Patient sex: F
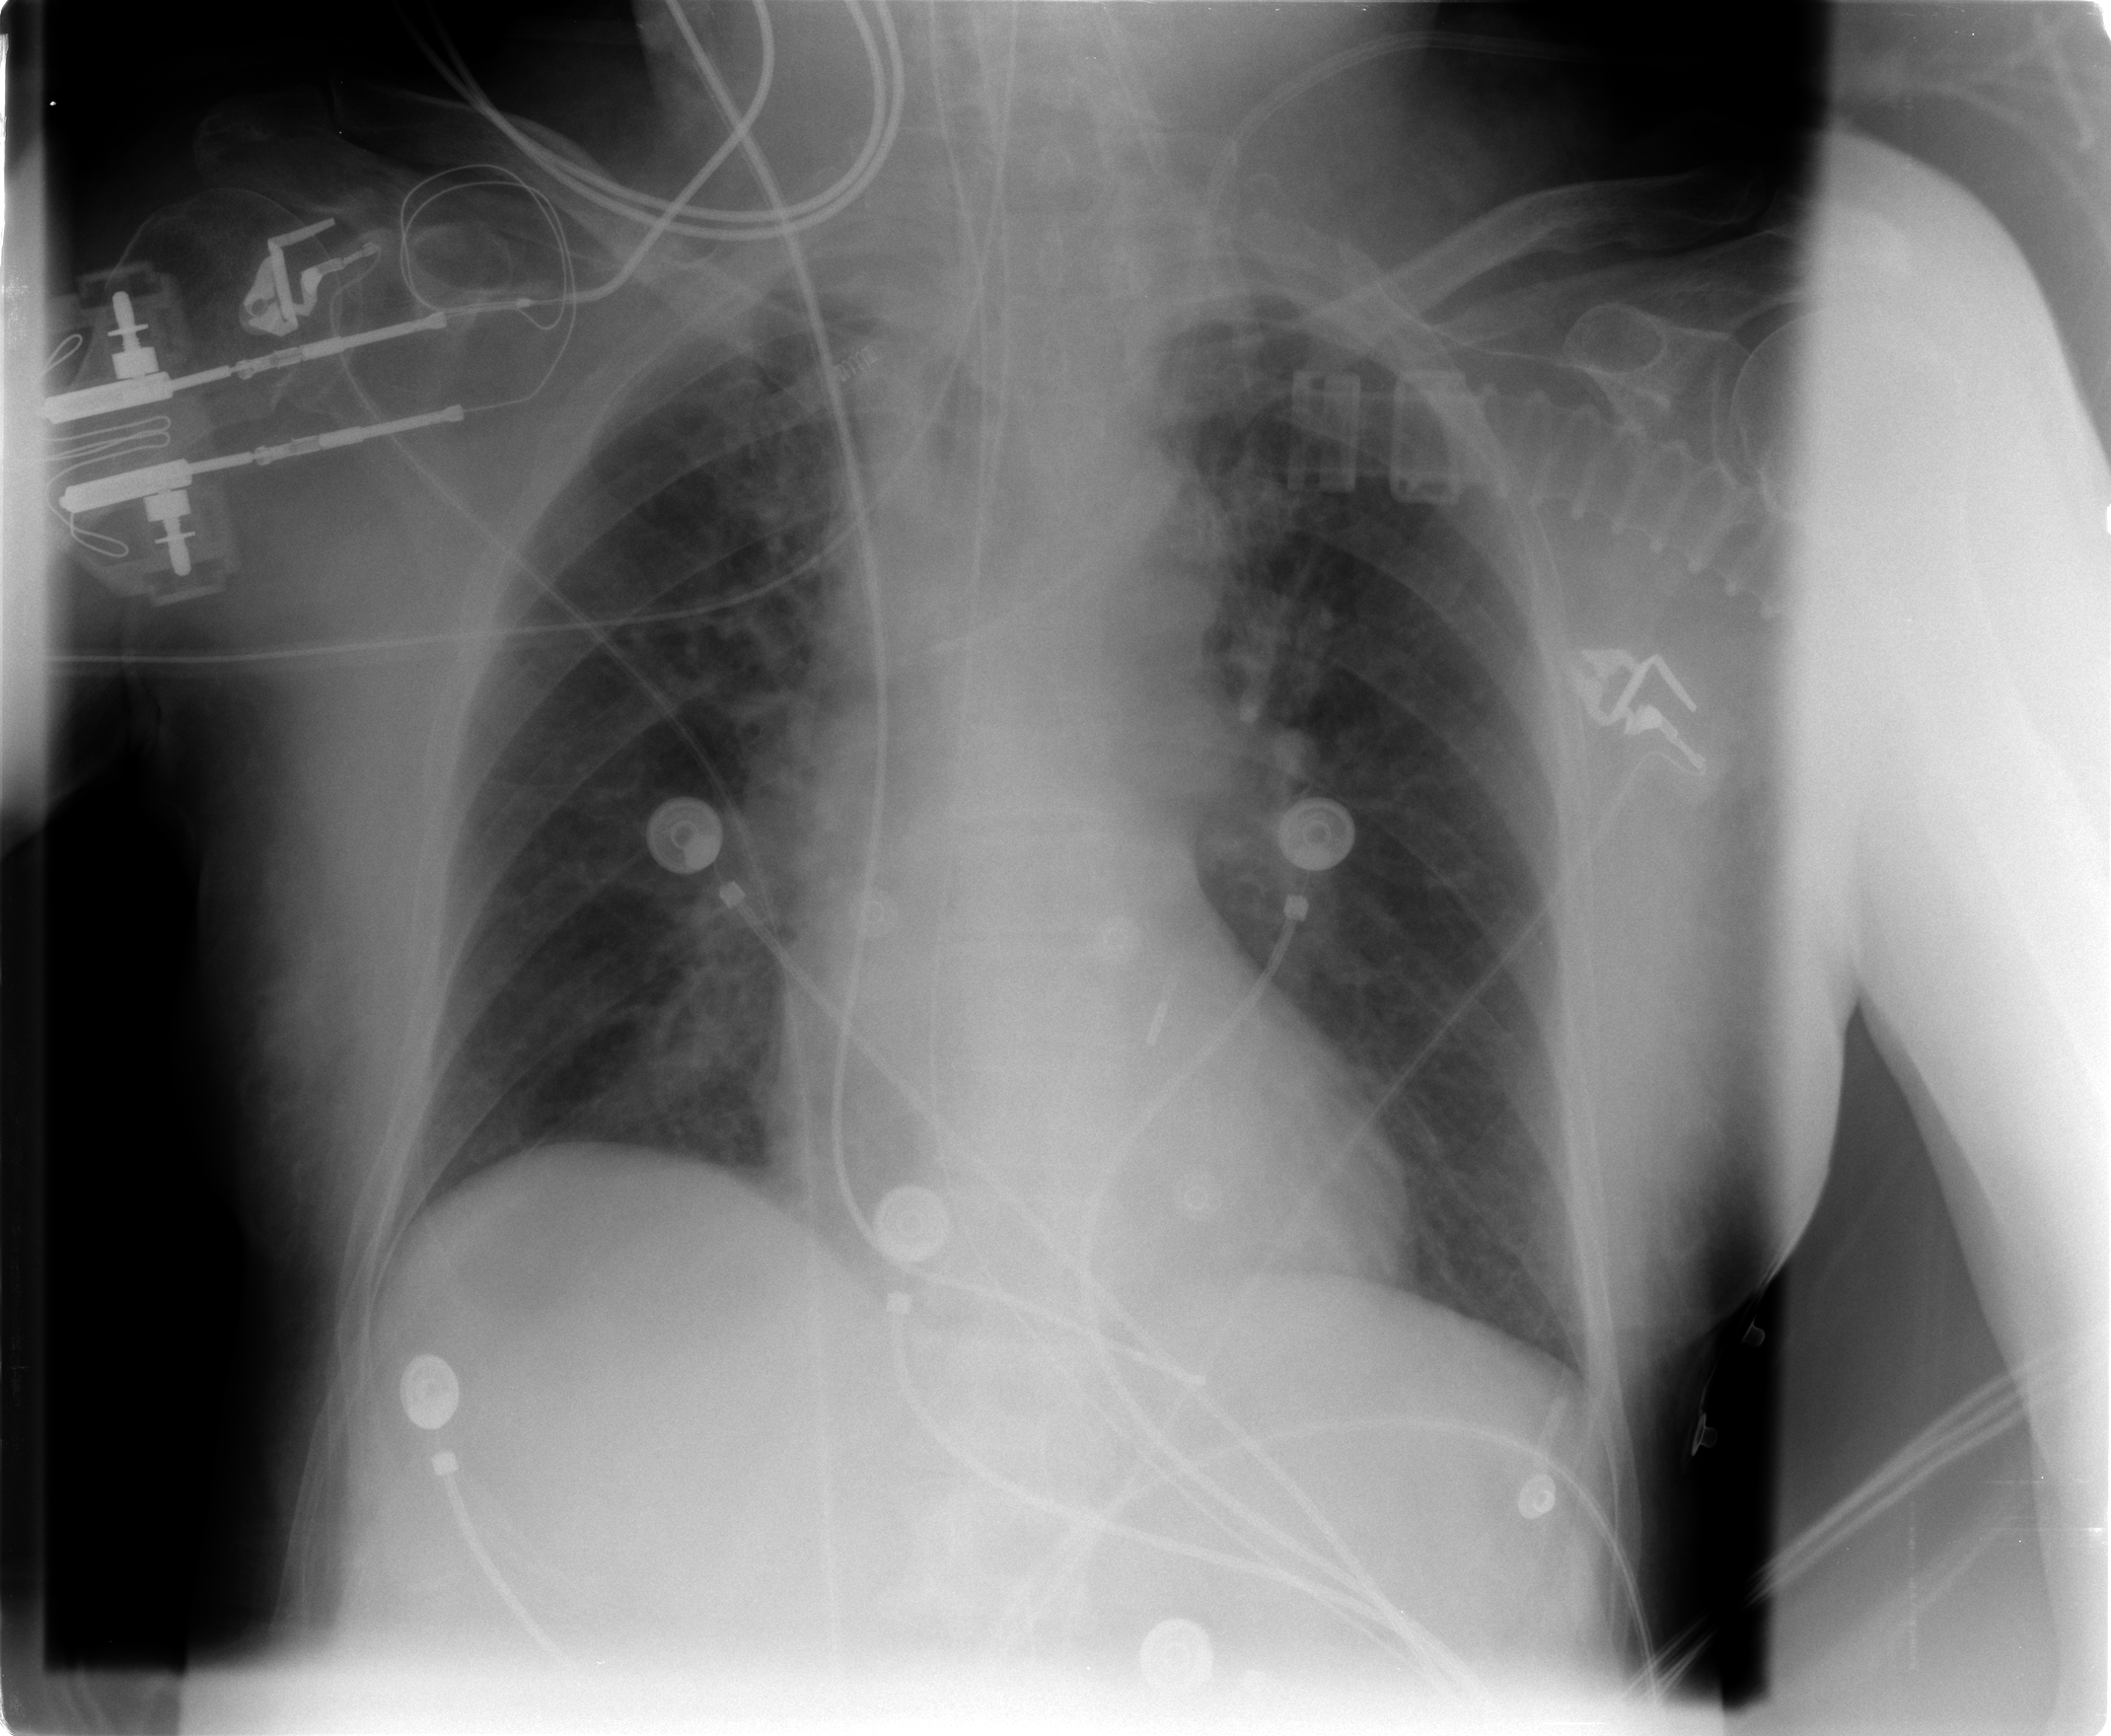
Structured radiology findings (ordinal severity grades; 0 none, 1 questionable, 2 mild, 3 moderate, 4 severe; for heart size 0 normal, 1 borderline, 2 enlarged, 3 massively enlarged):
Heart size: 1
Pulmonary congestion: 2
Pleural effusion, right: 0
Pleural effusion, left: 0
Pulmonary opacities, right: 0
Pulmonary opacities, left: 0
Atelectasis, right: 1
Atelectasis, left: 0